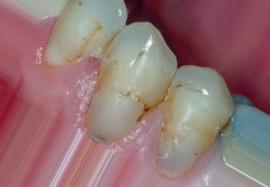
Condition: Tooth Discoloration